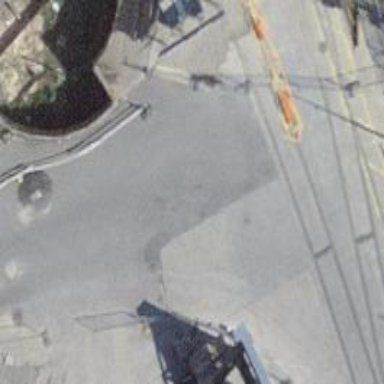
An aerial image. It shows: Unmarked crossing on the road.